Question: I want Trim Video Functionality in an android App. I have gone through different post and references but did not found any suitable solution. Can you please tell me any open source repository link? I would prefer FFMPEG Lib for trim video.
The only source I found is: <URL>, However it doesn't show video thumbnails like Vine/Instagram/vivavideo etc.
I want to show video thumbnails while trimming video, as shown in below screen shot.
Any help would be greatly appreciated. Thanks

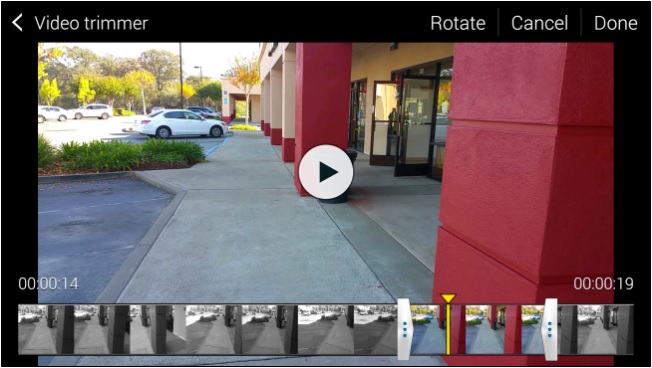
Answer: Take a look over here: <URL>
It has a sample of cutting a video which you can use in your application by downloading and including their Starter Edition pack. It's completely free but you'd have to register through and can be used in Android Studio, Eclipse and many other IDEs.
Open source example codes that includes the java files to trim/cut your video into segments. You can even compress the videos which can be done by standard Android SDK as well.
<URL>